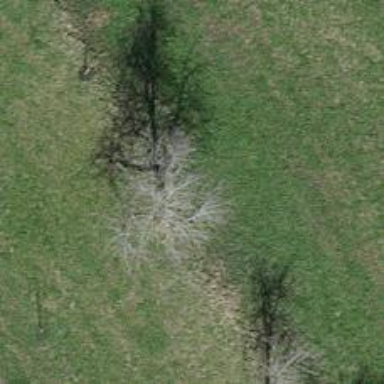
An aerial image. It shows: Beautiful tree in nature.